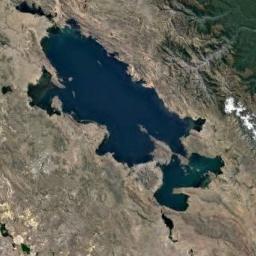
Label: lake